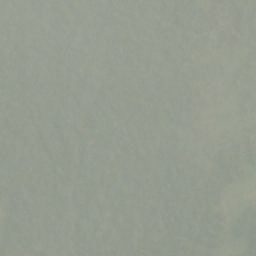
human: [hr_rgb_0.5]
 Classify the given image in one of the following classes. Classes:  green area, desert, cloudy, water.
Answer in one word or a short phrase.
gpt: cloudy